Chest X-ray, PA view. Patient: 56 years old, sex F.
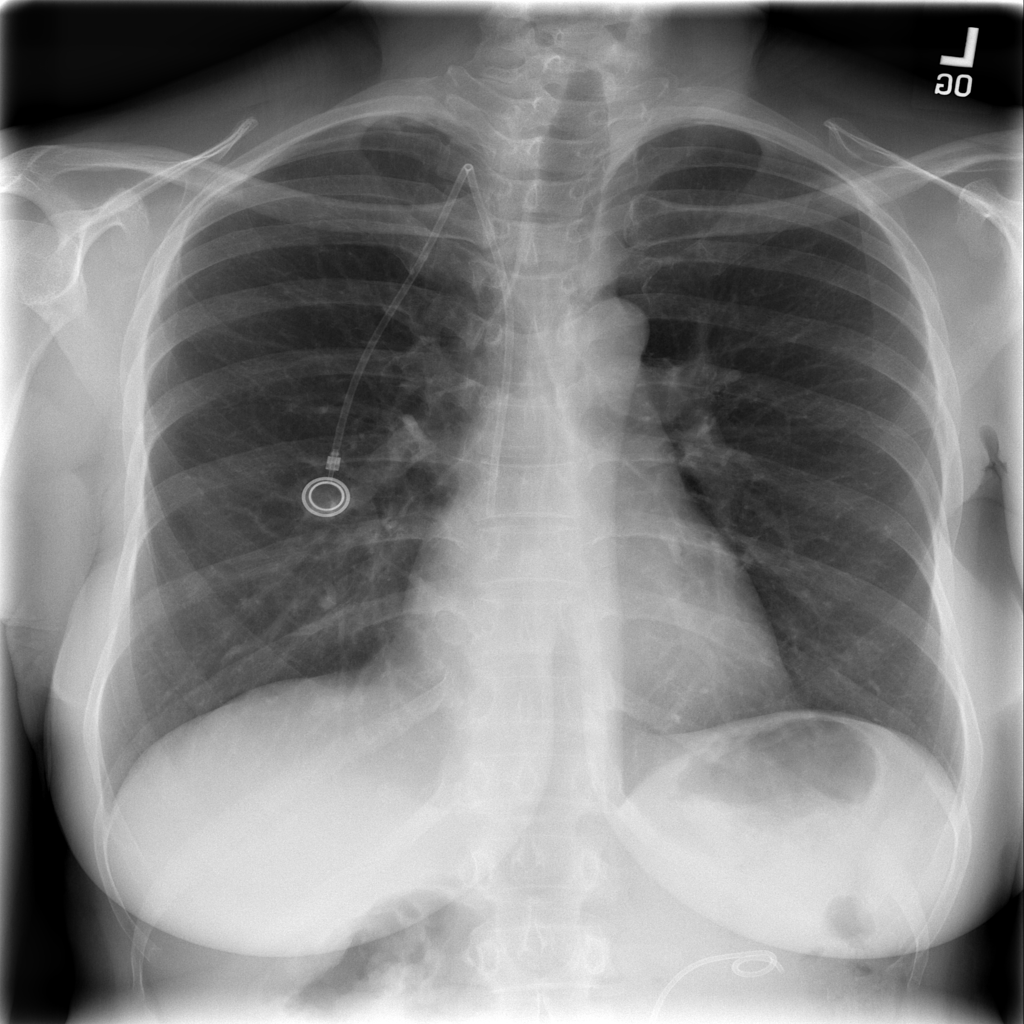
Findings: Atelectasis